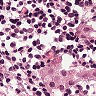
Metastatic tissue present: yes